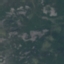
Label: HerbaceousVegetation